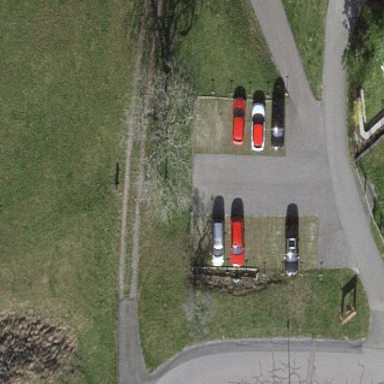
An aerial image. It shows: Parking area.